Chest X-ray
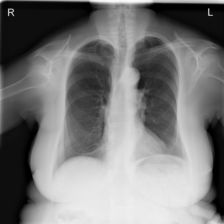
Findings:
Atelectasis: negative
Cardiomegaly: negative
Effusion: negative
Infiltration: positive
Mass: negative
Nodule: negative
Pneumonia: negative
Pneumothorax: negative
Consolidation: negative
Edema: negative
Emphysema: negative
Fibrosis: negative
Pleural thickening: negative
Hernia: negative